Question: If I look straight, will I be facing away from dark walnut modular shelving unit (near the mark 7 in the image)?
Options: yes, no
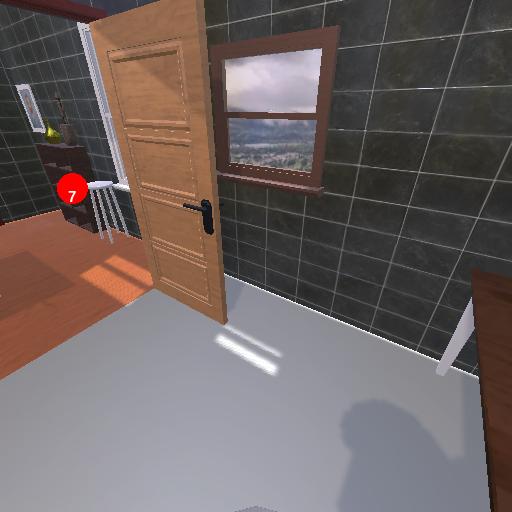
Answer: yes